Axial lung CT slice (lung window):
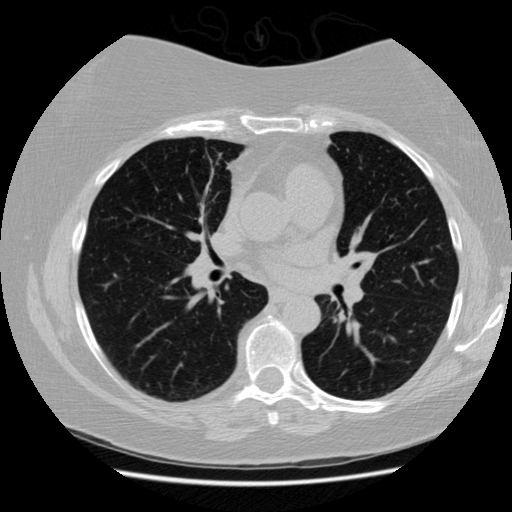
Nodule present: no